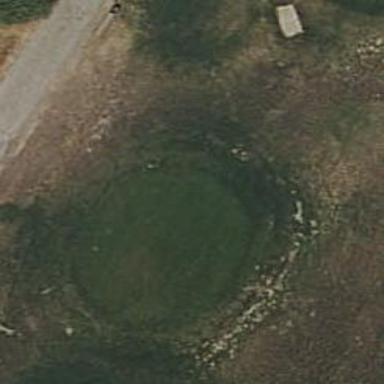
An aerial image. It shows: Golf tee.